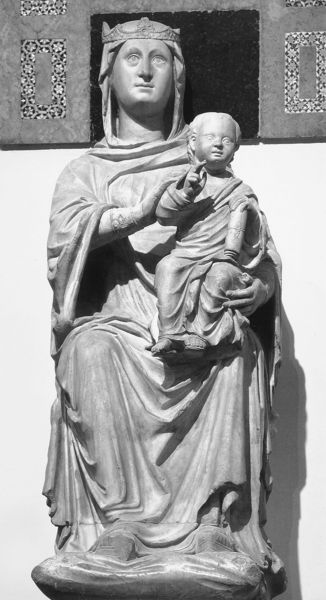
Titel: Statuen vom Tympanon des Hauptportals der ehemaligen Florentiner Domfassade
Künstler: Arnolfo di Cambio
Institution: Florenz, Museo dell’Opera del Duomo
Schlagwörter: schatten, sitzen, finger, frau, geste, licht, blüten, falten, knoten, figur, gewand, kind, mutter, vater, krone, statue, kaiser, könig, faden, mary, rechteck, herrscher, kranz, christus, jesus, segen, segnen, schriftrolle, maria, madonna, sohn, sculpture, marble